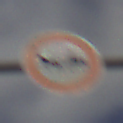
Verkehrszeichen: VerbotGespannfuhrwerke
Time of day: MorningAfternoon
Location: Outdoor (Urban)
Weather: PartlyCloudy
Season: NotSpecified
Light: Natural